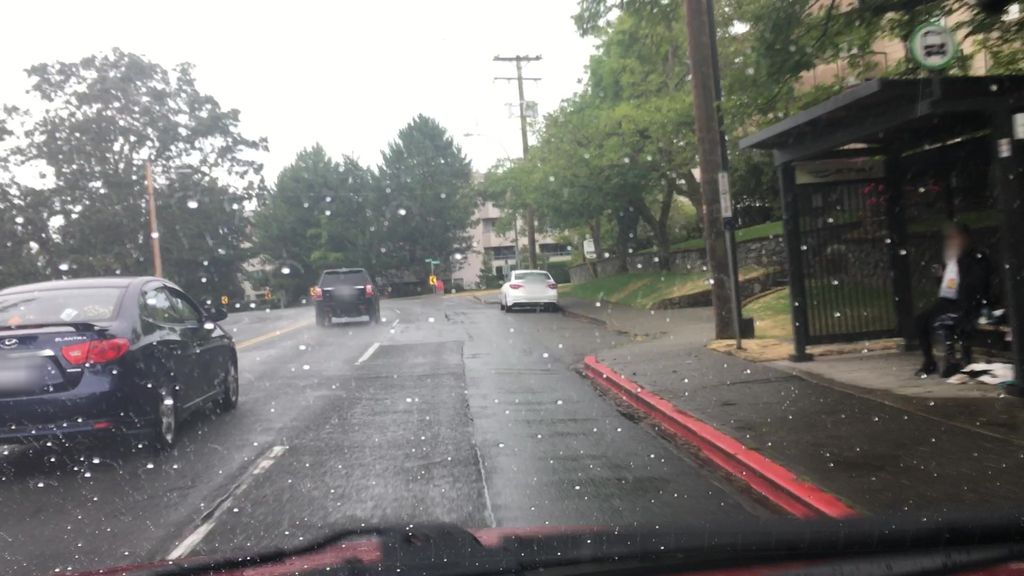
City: victoria